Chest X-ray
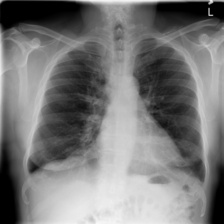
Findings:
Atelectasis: positive
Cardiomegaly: negative
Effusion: negative
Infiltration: negative
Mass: negative
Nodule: negative
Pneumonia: negative
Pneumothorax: negative
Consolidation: negative
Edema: negative
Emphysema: negative
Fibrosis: negative
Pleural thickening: negative
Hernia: negative